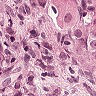
Metastatic tissue present: yes